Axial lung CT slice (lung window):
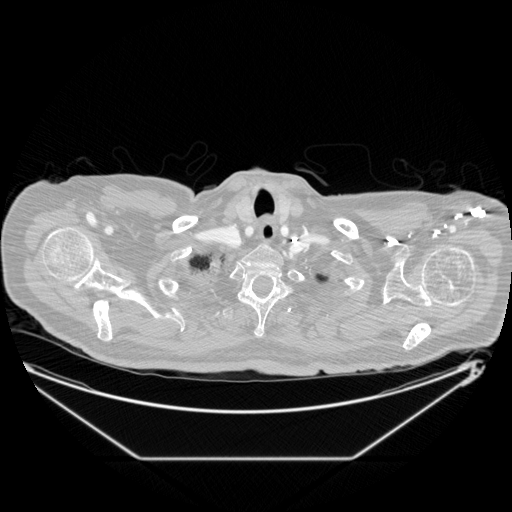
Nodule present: no